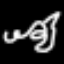
Label: squiggle